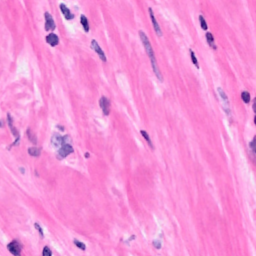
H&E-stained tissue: Breast